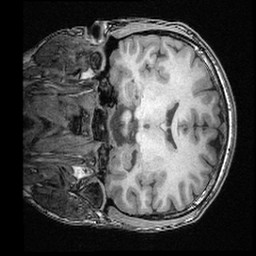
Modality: T1w
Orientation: coronal
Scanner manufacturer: ge
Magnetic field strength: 3 T
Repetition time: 0.008572 s
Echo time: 0.003384 s